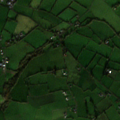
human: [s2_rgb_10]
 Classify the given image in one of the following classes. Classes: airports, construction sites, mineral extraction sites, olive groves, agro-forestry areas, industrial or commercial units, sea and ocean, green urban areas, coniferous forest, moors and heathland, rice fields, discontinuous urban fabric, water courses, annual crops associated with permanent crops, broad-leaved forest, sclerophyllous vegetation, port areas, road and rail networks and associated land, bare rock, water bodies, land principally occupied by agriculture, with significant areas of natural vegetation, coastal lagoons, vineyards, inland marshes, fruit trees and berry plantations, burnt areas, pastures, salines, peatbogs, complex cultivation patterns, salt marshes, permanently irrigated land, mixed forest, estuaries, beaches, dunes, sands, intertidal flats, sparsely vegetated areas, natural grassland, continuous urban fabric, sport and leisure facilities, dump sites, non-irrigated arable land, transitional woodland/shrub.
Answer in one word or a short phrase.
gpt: pastures